Question: I want to select dropdown values e.g: country dropdown, i'm having 4 dropdown fields, when i select the first dropdown,values are selected, for the second dropdown the values are updating in first dropdown not in second.
'''
if(!dropdownname.isEmpty() && dropdownname.equals("Country of Residence")) {
utilfile.waitForNodeLoad();
String selectdropdown2 = Appendix2FormXpathLoader.getDropDownXpath(dropdownname);
WebElement clickdropdown2 = findBy(selectdropdown2);
withAction().moveToElement(clickdropdown2);
clickdropdown2.click();
String selectdropdownvalue1 = Appendix2FormXpathLoader.getDropDownValueXpath(dropdownvalue);
WebElement clickdropdownvalue1 = findBy(selectdropdownvalue1);
((JavascriptExecutor) getDriver()).executeScript("arguments[0].click();", clickdropdownvalue1);
}
'''

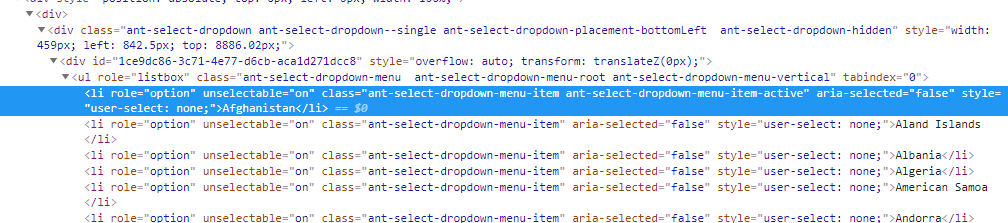
Answer: Make sure you use the proper xpath to select the required dropdown item.
Generic xpath:
'''
(//ul[@role='listbox'][starts-with(@class,'ant-select-dropdown-menu')])[required index goes here]/li[@role='option'][.='country 1']
'''
To Select 'country 1' from the second downdown:
'''
(//ul[@role='listbox'][starts-with(@class,'ant-select-dropdown-menu')])[2]/li[@role='option'][.='country 1']
'''